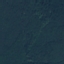
Land use / land cover: Forest